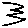
Label: zigzag